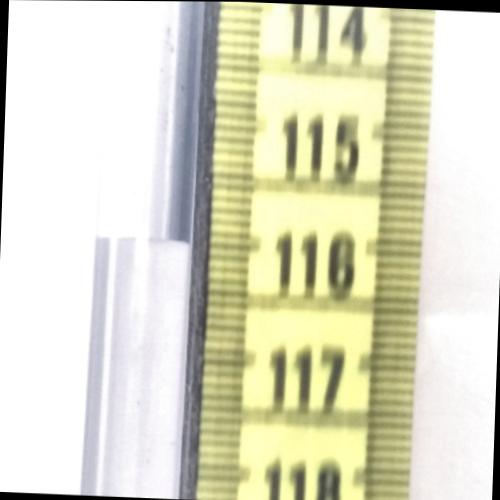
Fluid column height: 116.0 cm